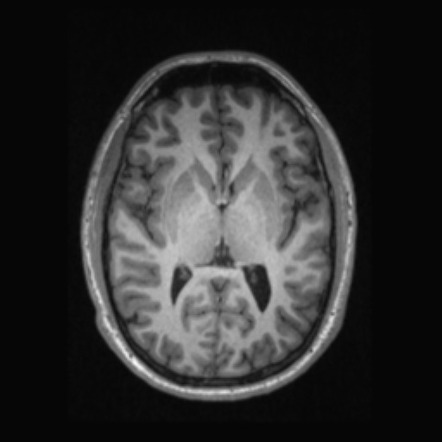
Label: notumor